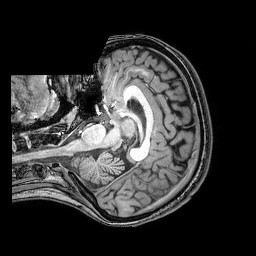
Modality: T1w
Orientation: axial
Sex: female
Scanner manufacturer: philips
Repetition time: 0.008116 s
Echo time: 0.00371 s